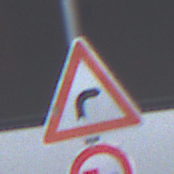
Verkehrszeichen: KurveRechts
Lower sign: UeberholverbotKraftfahrzeuge
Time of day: MorningAfternoon
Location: Outdoor (Suburban)
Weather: Overcast
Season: NotSpecified
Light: Natural